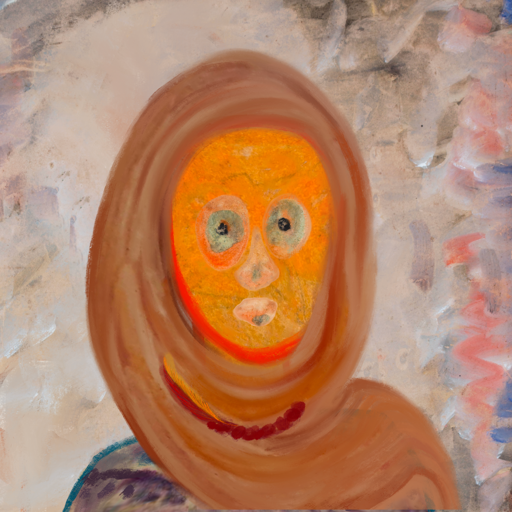
Background: Roy_Bahadur, Head And Neck Front: Sisters, Face Front: Childish, Bust: HillGirl, Hair Front: Blank, Head Accessory: Pious_Lady_Scarf, Second Necklace: Blank, Necklace: Pipe, Baby: Blank